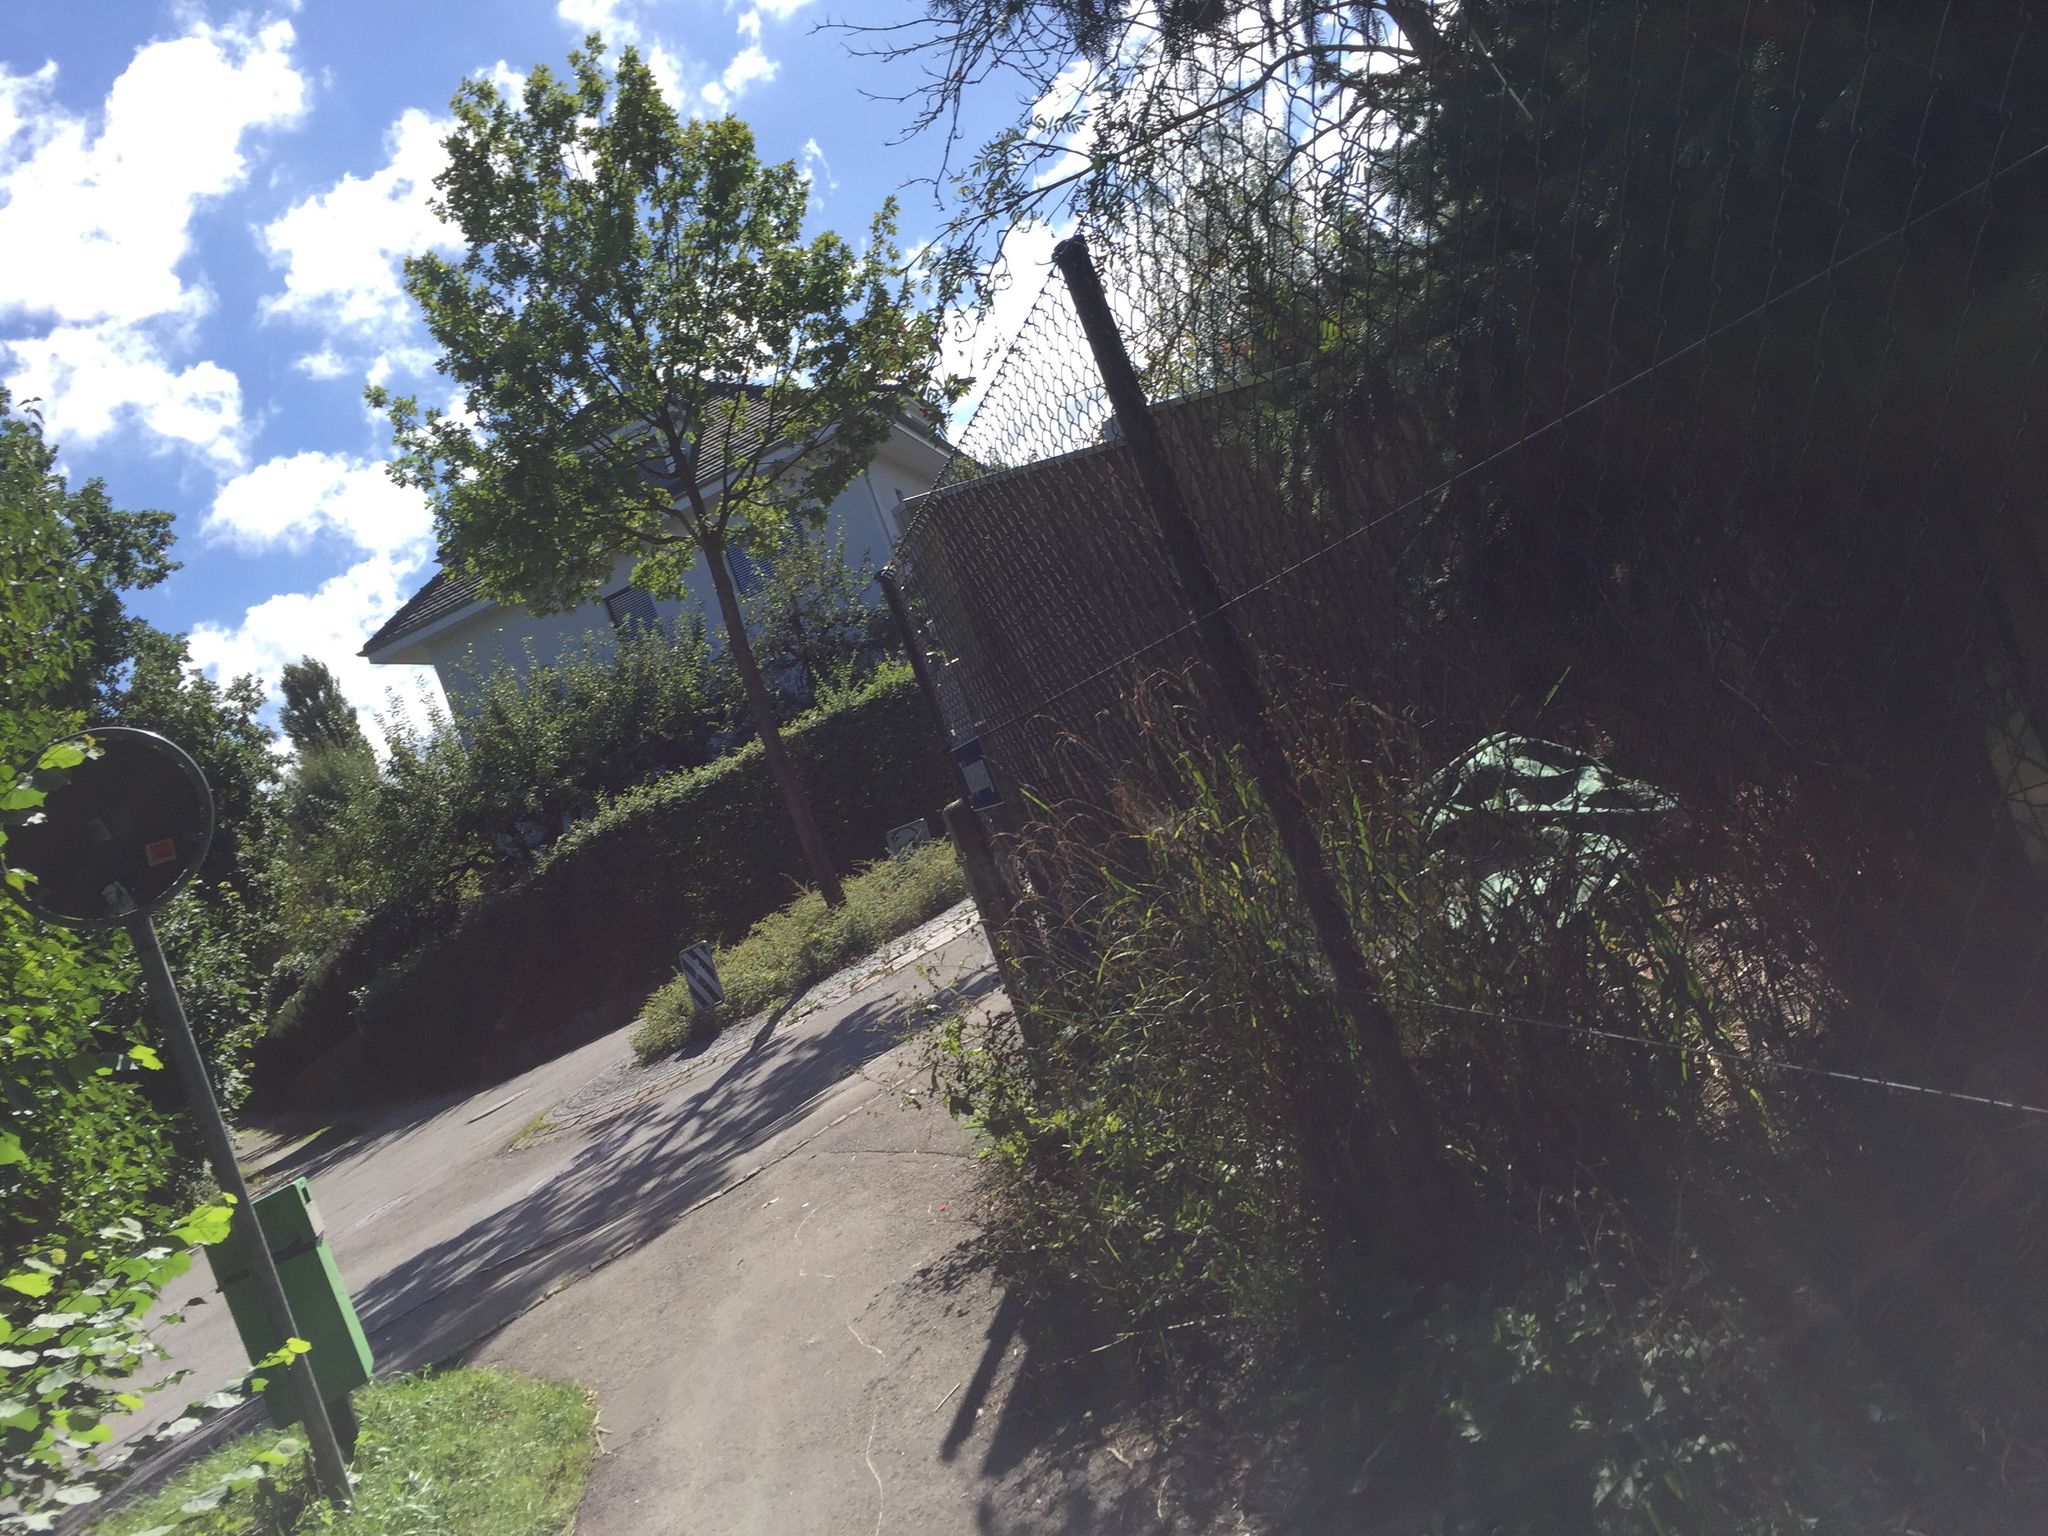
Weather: clear
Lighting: day
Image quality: good
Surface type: walking surface
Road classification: residential, path
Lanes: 1
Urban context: urban centre
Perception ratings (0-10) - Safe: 2.78, Lively: 1.83, Beautiful: 9.32, Boring: 7.15, Depressing: 5.88, Wealthy: 2.7